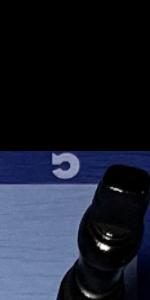
Label: Empty